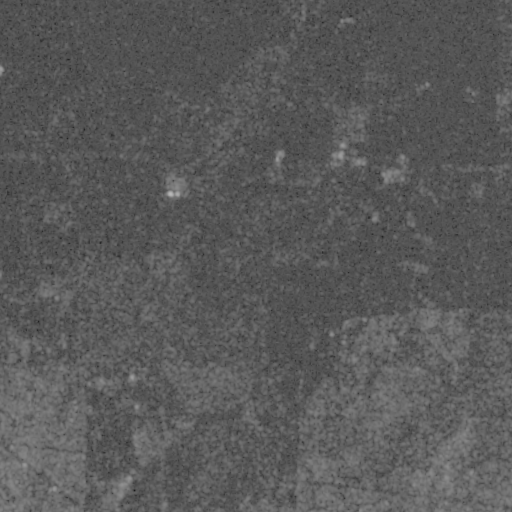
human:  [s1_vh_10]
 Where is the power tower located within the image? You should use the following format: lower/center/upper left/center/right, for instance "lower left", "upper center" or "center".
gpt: The power tower is located in the lower left of the image.
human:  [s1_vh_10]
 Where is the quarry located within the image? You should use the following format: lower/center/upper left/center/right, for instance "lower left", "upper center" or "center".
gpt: There is no quarry in the image.

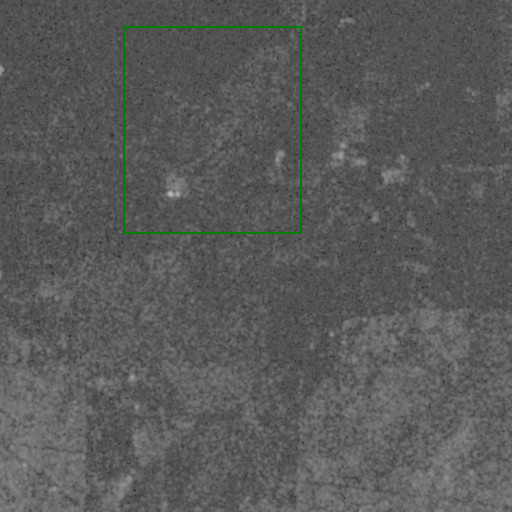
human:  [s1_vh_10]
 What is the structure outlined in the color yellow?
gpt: There is no yellow outline.
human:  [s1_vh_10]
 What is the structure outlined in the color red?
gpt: There is no structure outlined in red.